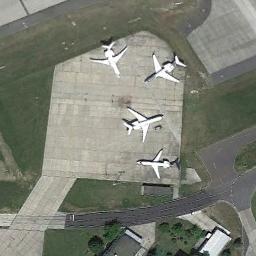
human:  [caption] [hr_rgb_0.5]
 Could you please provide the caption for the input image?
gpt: Four airplanes are parked on the open place in the middle of the grass .

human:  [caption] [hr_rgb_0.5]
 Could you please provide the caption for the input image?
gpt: Four planes parked in different directions on the open area and the open area is surrounded by the lawn .

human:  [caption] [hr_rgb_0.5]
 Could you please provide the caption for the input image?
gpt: There are many planes of different sizes in a clearing, With a runway next to the plane .

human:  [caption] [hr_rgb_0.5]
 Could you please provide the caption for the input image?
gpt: Four planes parked in the open space in the middle of the lawn .

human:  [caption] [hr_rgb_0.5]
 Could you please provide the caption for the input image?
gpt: Four planes in a clearing surrounded by grass .